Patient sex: M
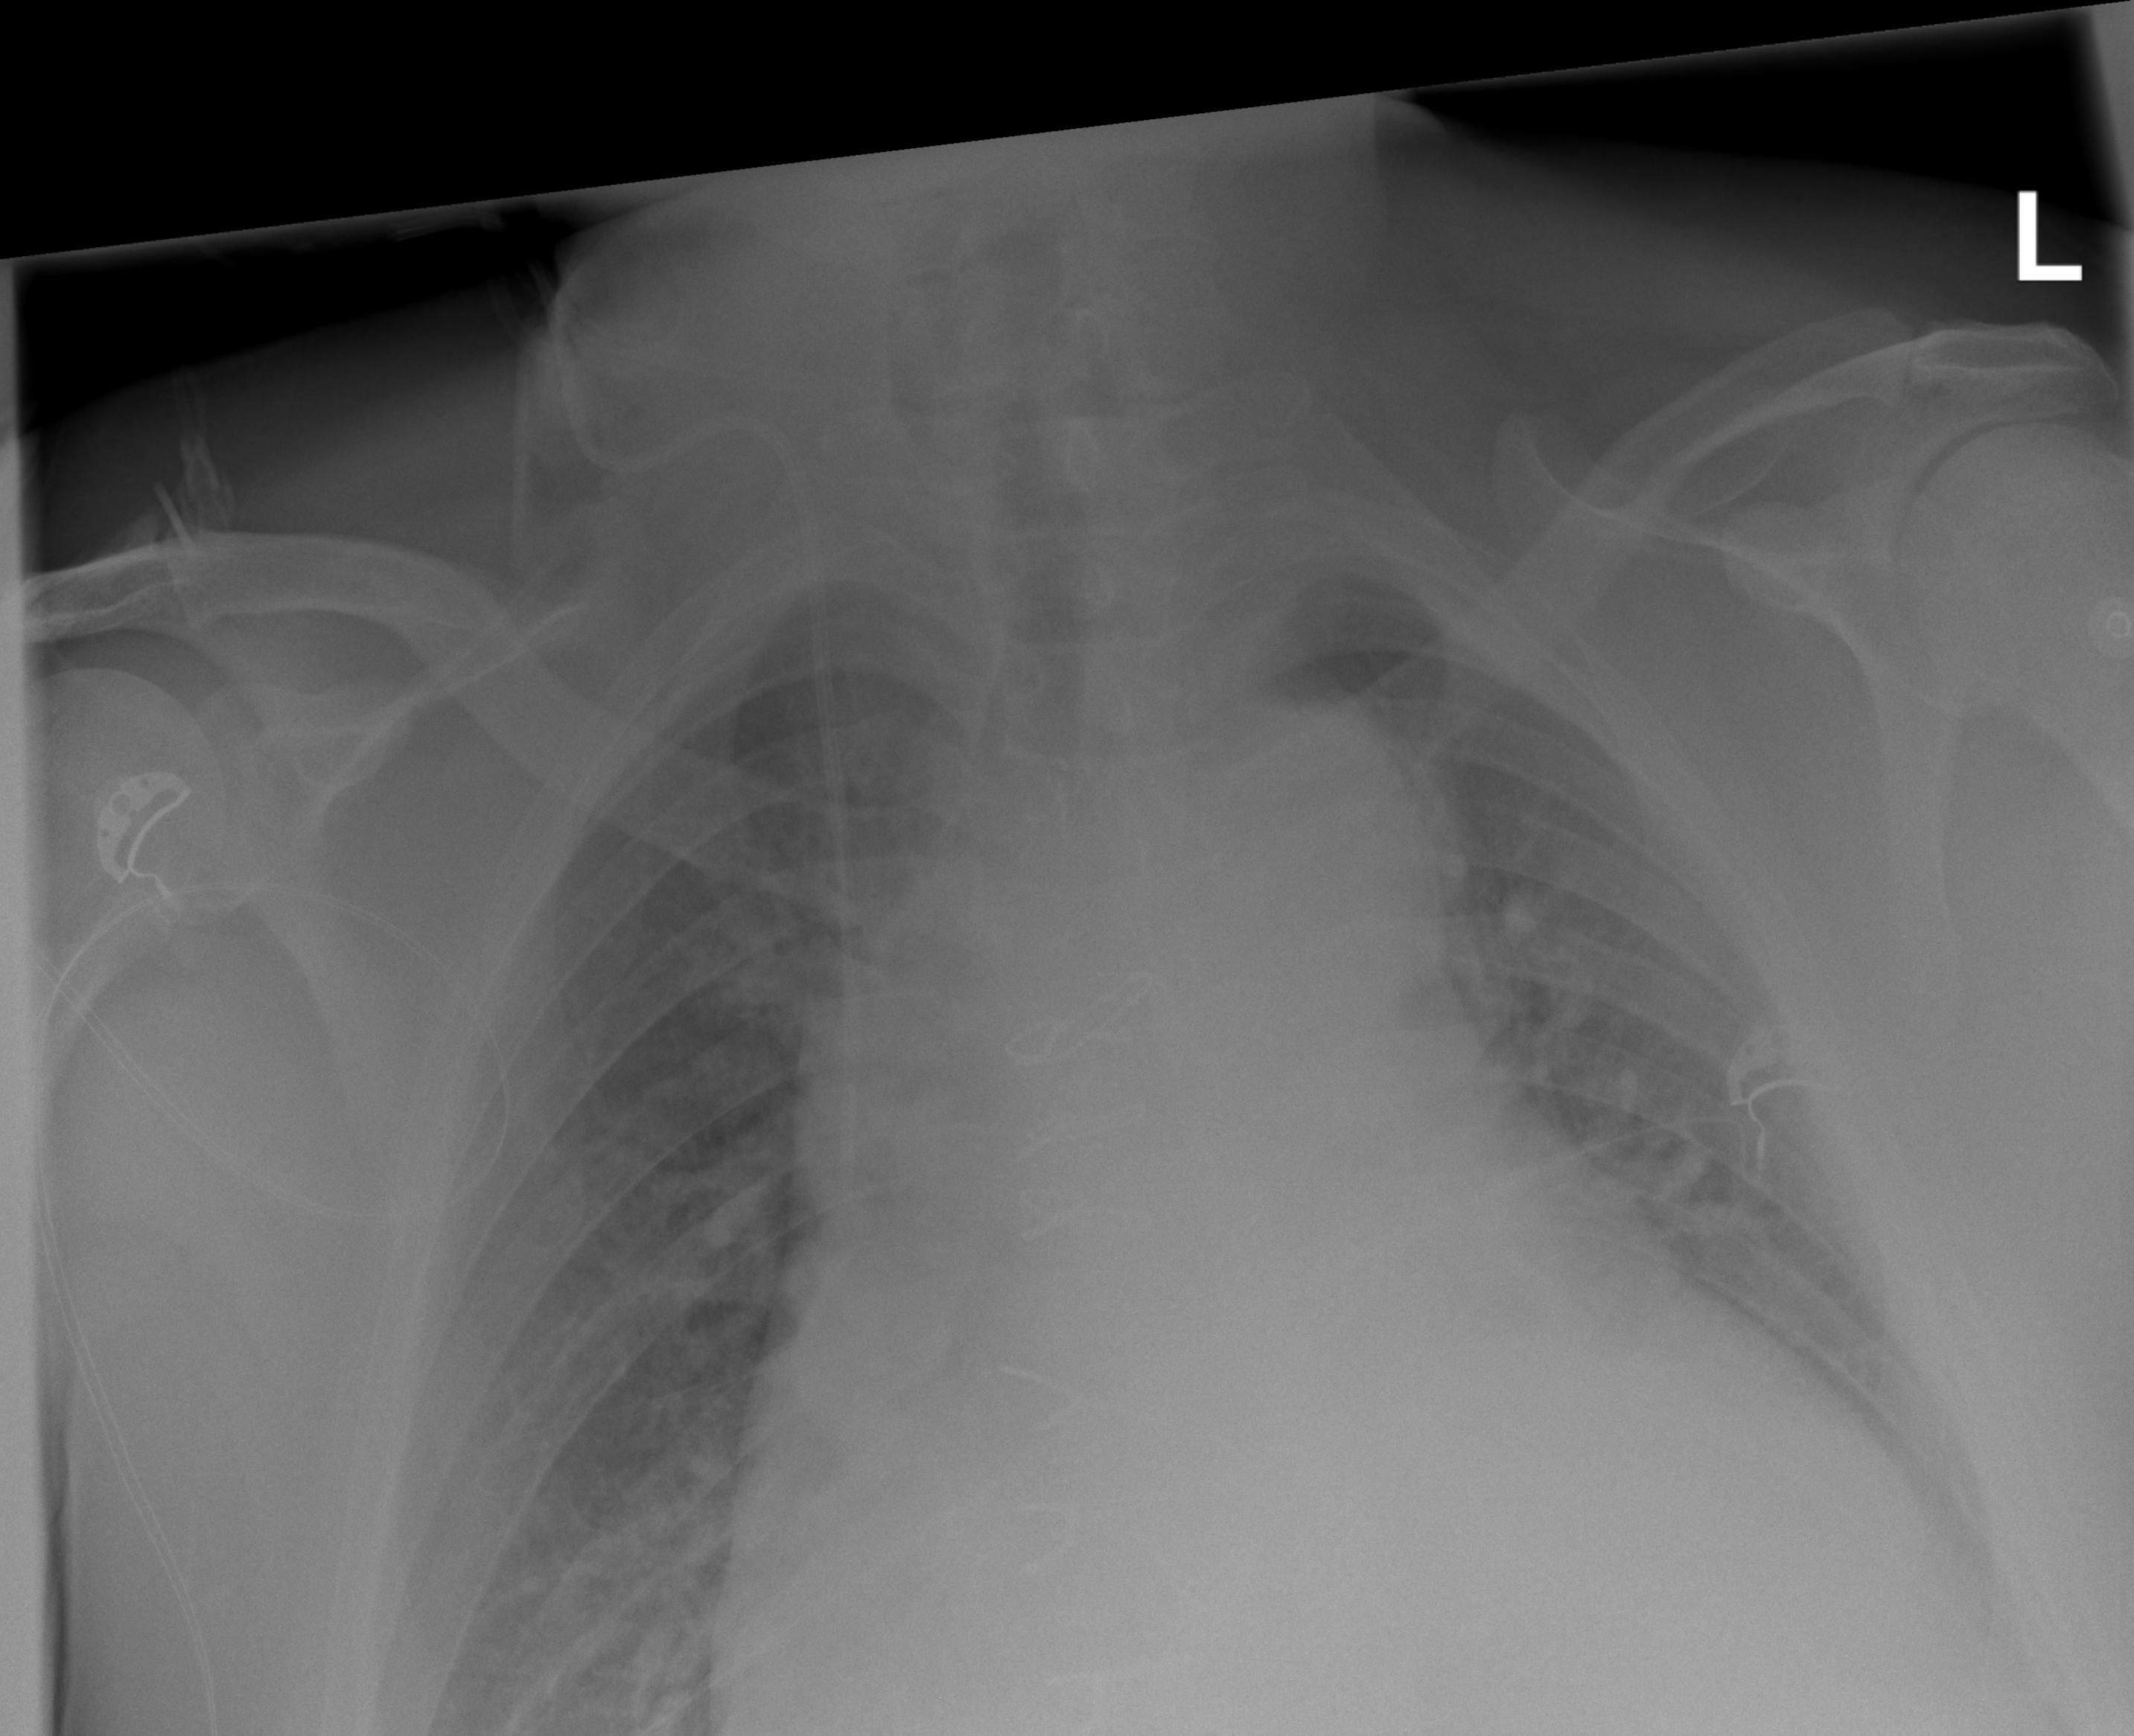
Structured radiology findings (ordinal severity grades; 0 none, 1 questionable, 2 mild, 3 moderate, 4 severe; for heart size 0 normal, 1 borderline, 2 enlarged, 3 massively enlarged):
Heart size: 2
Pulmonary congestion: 2
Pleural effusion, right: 2
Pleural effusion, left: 2
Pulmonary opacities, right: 1
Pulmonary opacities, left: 1
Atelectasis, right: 2
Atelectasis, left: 2